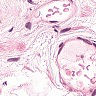
Metastatic tissue present: no